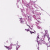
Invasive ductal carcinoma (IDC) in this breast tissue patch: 0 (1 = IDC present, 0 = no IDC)